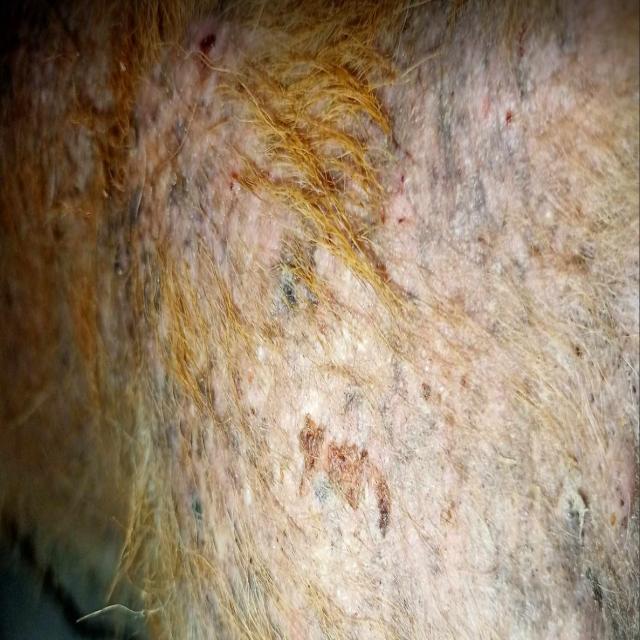
Canine demodicosis (Demodex mange) — caused by Demodex canis mites. Presents with alopecia, follicular papules, pustules, and comedones. Often localized on face and forelimbs.